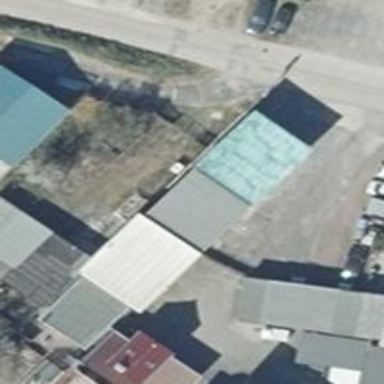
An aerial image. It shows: Car repair shop.